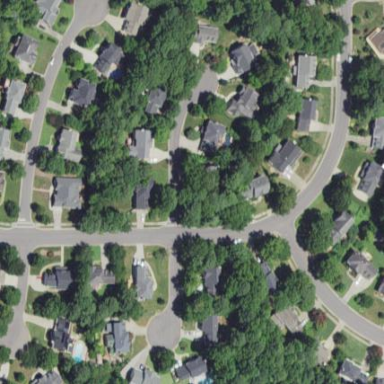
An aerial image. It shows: Residential area within neighborhood.